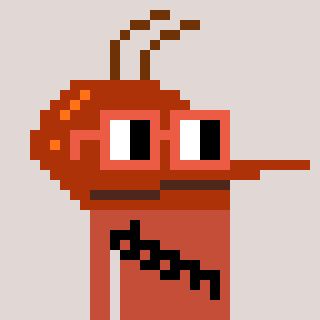
a pixel art character with square orange glasses, a mosquito-shaped head and a rust-colored body on a warm background